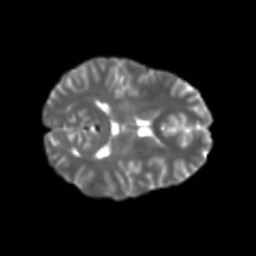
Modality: T2w
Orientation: axial
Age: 21
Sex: female
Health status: healthy
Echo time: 0.074 s